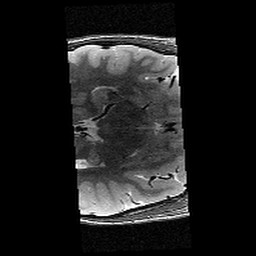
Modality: T2w
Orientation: axial
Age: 12
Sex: male
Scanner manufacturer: siemens
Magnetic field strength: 3 T
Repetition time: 9.23 s
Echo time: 0.067 s